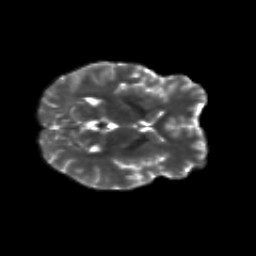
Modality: T2w
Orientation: axial
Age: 28
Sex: female
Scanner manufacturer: siemens
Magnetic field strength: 3 T
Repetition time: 8.8 s
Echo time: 0.085 s